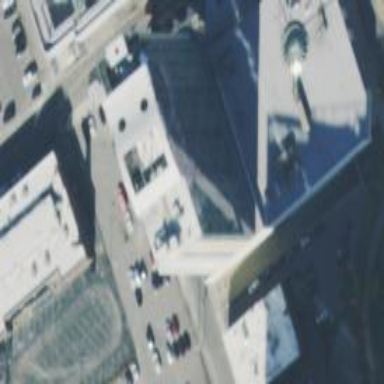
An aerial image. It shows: Hotel building.